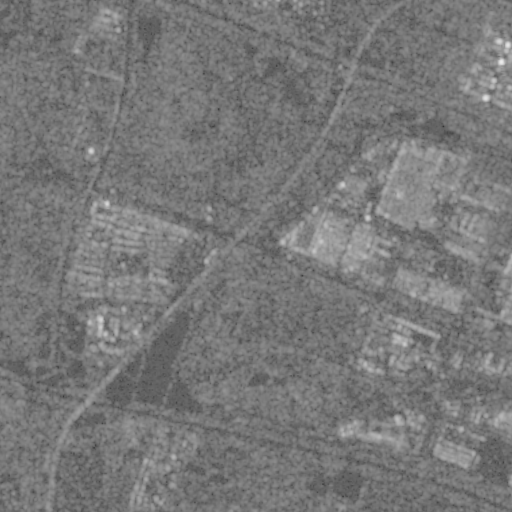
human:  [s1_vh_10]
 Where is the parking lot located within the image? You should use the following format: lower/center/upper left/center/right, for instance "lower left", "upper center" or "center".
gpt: The parking lot is located in the center right of the image.
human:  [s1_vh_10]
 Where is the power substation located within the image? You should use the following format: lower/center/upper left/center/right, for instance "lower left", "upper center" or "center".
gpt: The power substation is located in the lower center of the image.
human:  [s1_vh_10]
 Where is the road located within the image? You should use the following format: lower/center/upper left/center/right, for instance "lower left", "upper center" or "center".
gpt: There is no road in the image.

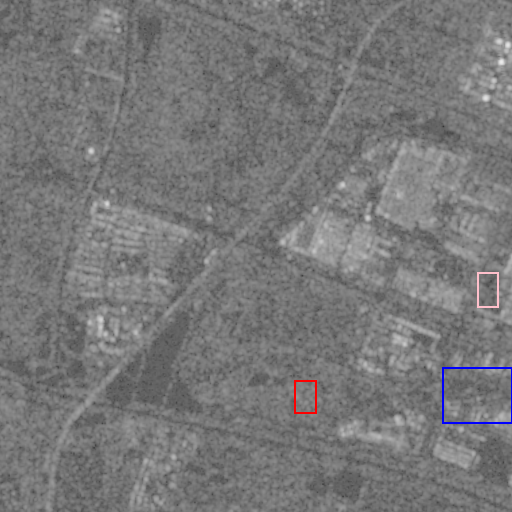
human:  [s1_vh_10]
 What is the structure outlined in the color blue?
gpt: The structure outlined in blue is a park.
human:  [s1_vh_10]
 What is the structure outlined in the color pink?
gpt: The structure outlined in pink is a parking lot.
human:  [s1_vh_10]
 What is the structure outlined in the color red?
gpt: The structure outlined in red is a power substation.
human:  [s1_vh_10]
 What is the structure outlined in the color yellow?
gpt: There is no yellow outline.